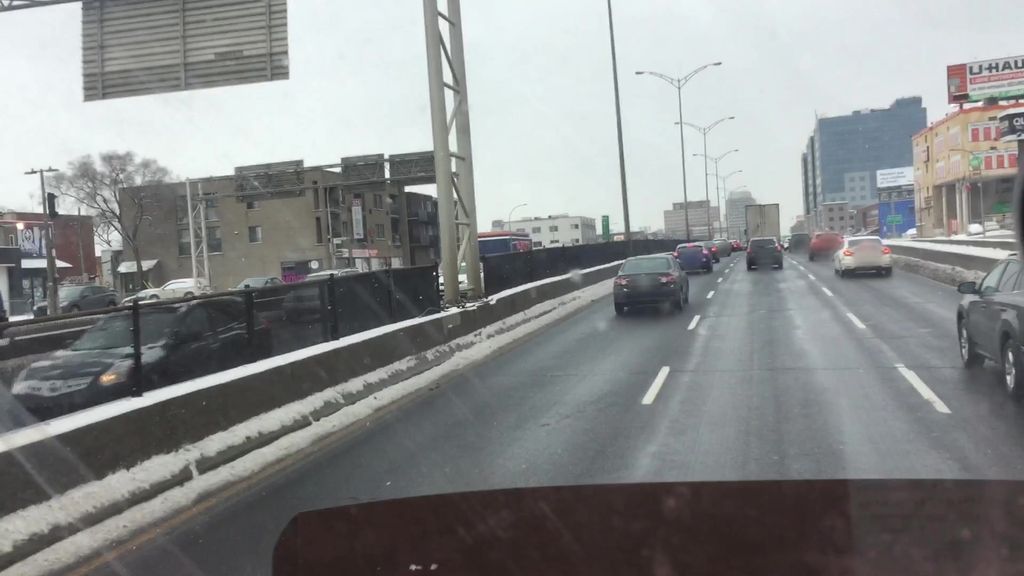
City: montreal